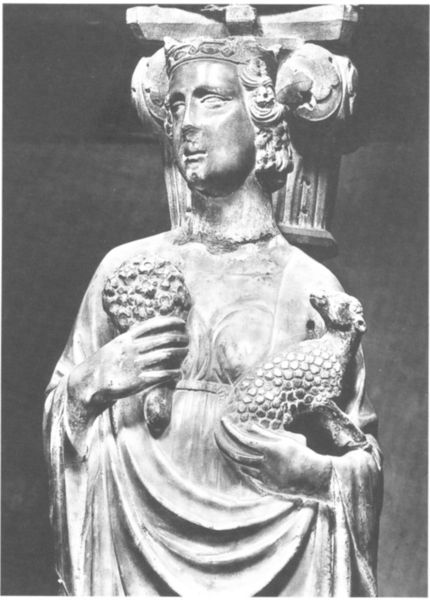
Titel: Spes, Karyatide vom Grabmal der Maria von Valois
Künstler: Tino di Camaino
Standort: Neapel, S. Chiara (EU - I - Kampanien)
Schlagwörter: kopf, brust, frau, frisur, nase, tier, falten, halten, stein, figur, gewand, krone, skulptur, statue, fell, weiblich, plastik, blumenstrauß, strauß, foto, fotografie, lamm, schaf, schwarz-weiß, kopfschmuck, beschädigt, abgeschlagen, faltenwurdf